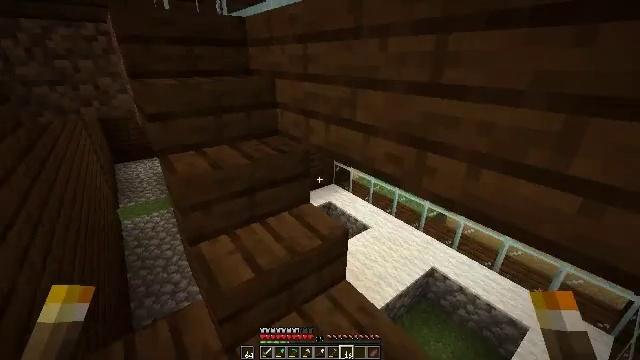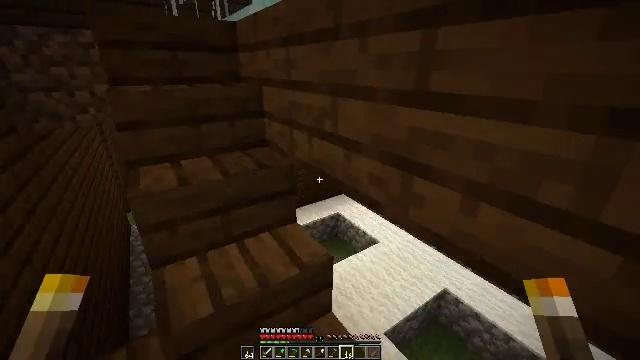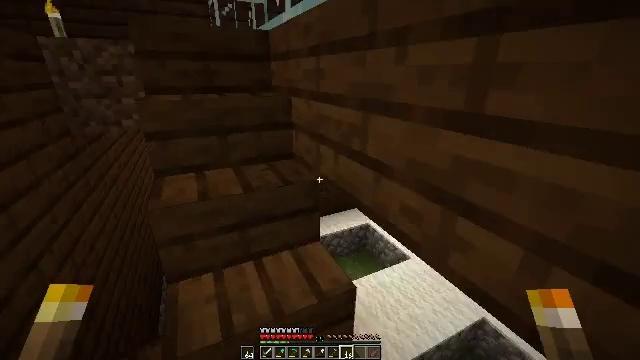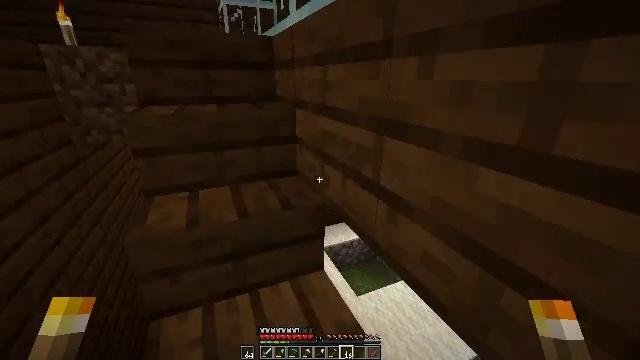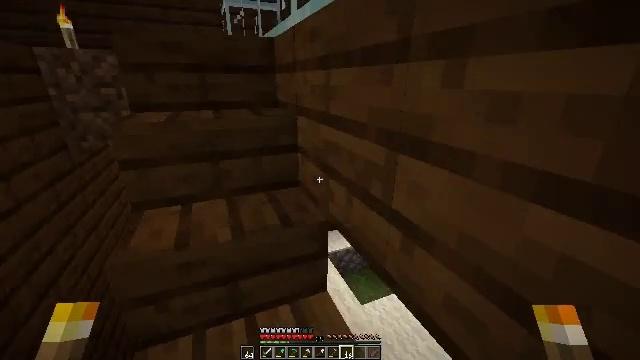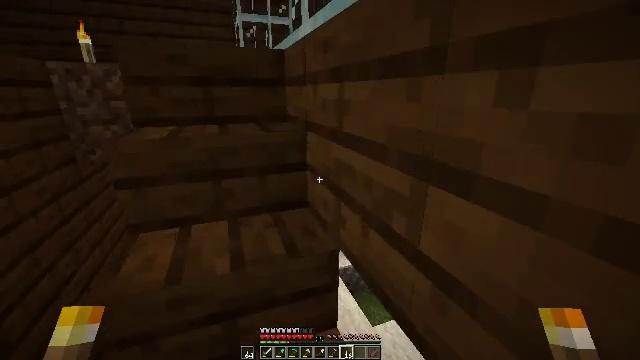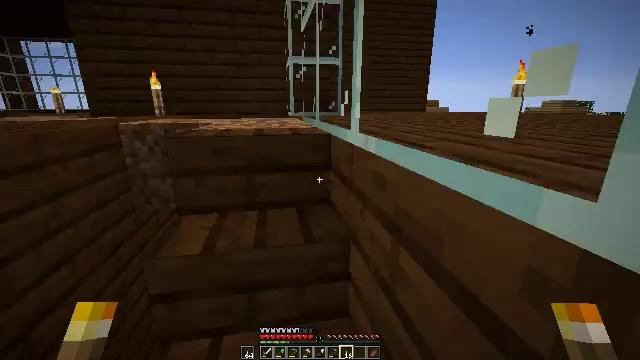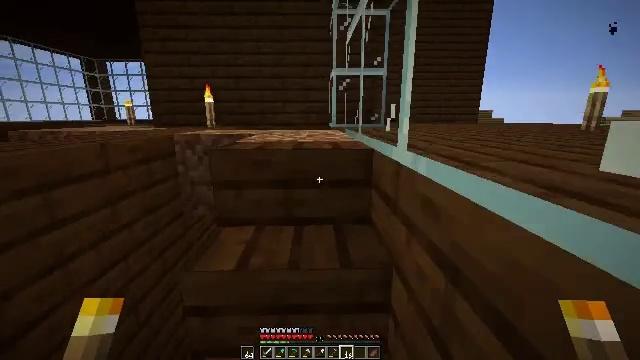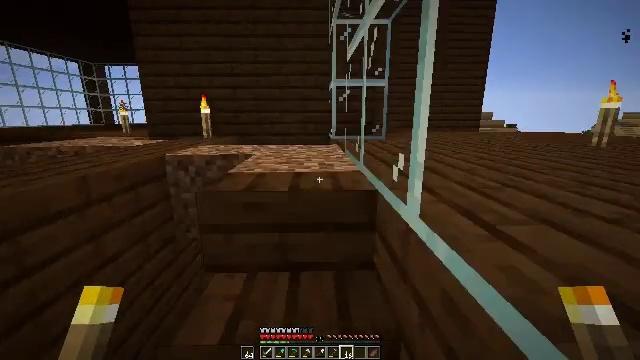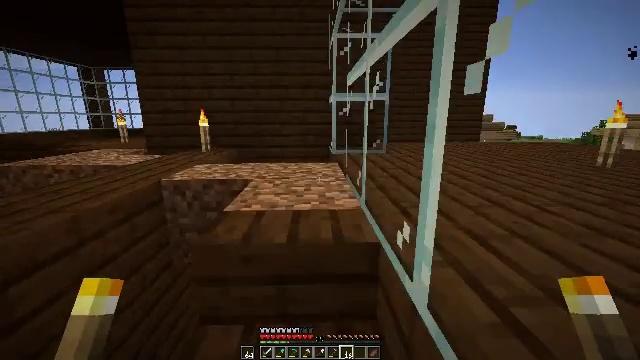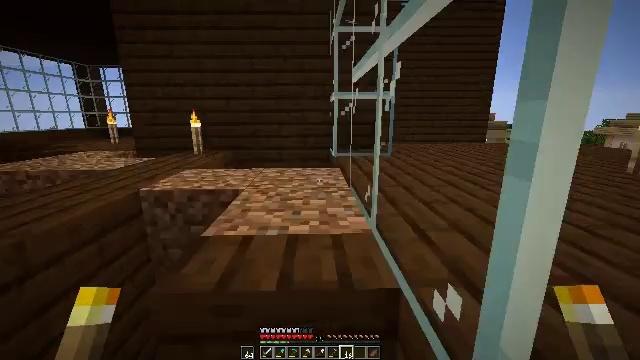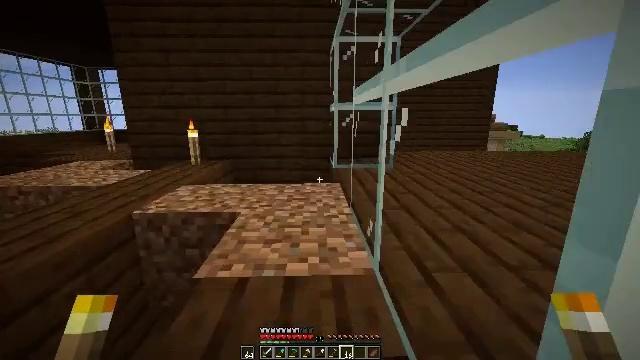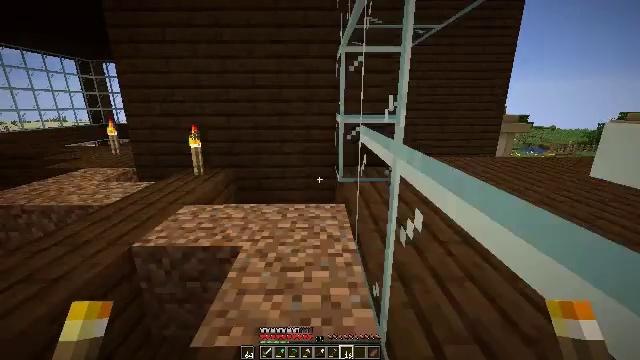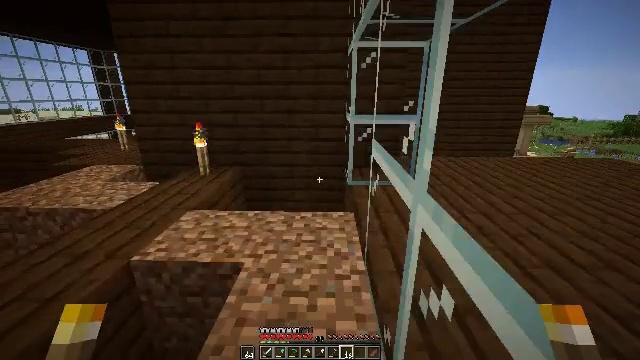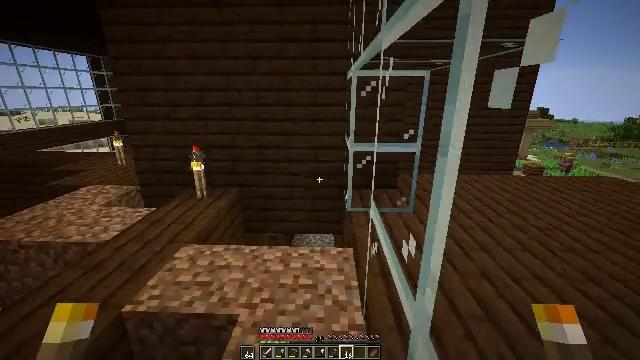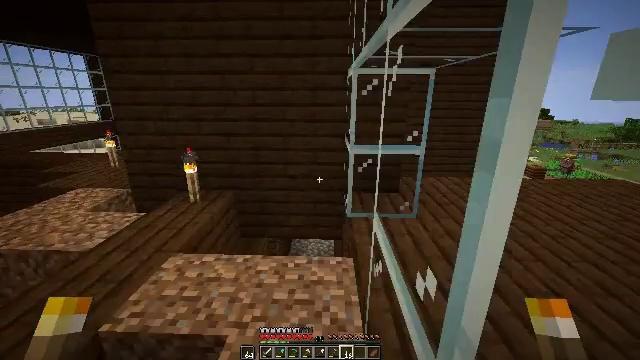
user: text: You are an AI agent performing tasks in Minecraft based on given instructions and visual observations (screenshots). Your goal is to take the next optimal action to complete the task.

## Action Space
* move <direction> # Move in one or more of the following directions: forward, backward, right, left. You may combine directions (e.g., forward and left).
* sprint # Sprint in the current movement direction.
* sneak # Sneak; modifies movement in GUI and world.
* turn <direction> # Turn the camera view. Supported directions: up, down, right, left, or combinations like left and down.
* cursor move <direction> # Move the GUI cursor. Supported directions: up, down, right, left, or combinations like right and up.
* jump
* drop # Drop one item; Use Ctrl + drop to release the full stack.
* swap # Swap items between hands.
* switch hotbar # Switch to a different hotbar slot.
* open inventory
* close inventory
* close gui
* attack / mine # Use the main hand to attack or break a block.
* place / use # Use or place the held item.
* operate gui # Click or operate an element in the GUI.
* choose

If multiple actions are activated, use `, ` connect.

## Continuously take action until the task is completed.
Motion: motion action
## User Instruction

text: Open the crafting table to create a stone button.
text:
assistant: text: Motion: move forward, turn left and up
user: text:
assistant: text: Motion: move forward, turn left and up
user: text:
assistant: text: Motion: move forward, turn left and up
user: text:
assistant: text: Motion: move forward
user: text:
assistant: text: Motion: move forward, turn left and up
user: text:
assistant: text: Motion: move forward, turn left and up
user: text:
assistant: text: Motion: move forward, turn left and up
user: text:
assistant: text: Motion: move forward
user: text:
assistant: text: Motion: move forward
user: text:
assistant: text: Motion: move forward
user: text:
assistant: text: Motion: move forward
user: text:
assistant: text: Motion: move forward, turn left and down
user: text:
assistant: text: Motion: move forward, turn left and down
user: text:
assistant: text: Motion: move forward
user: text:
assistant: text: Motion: move forward
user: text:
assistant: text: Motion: move forward
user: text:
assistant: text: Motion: move forward, turn down
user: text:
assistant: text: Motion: turn left and down
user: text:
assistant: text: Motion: move forward, turn left
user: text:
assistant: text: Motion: move forward, turn left and down
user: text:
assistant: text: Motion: move forward, turn left and down
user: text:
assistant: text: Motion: move forward, turn left
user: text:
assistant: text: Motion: move forward
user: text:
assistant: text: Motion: move forward
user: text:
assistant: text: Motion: move forward
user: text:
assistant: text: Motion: move forward, turn right
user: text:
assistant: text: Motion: move forward, turn right and down
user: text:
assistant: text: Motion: move forward, turn right and down
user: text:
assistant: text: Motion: move forward
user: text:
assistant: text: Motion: move forward, turn left